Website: lowes
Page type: order-tracking
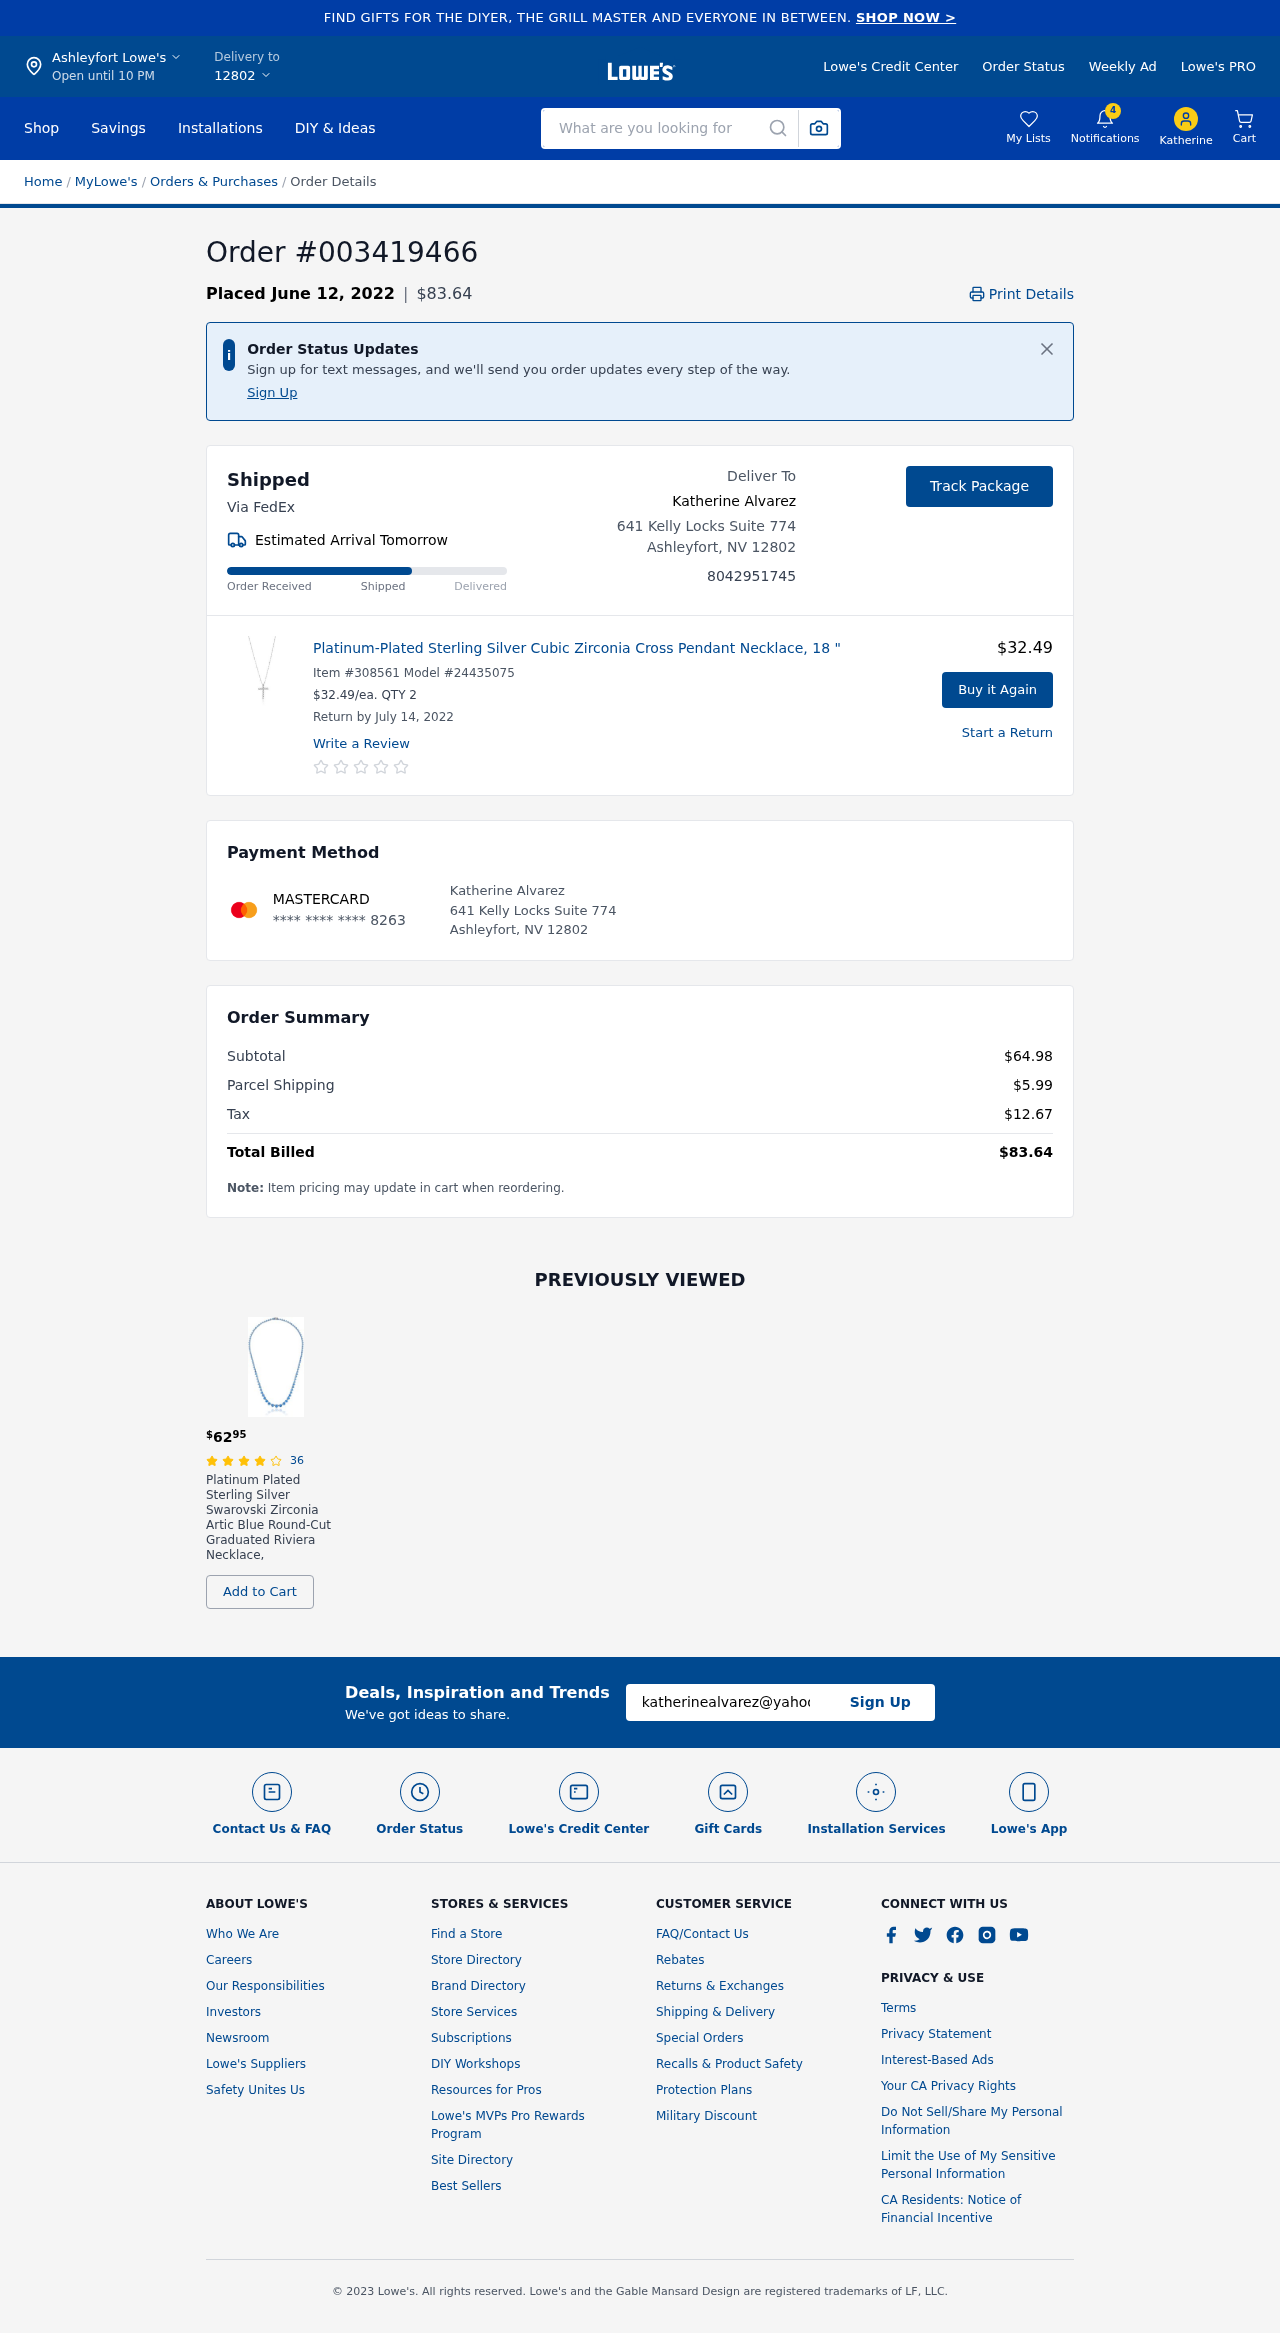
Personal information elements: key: PII_CARD_LAST4
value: **** **** **** 8263
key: PII_CARD_TYPE
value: MASTERCARD
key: PII_CITY
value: Ashleyfort Lowe's
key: PII_CITY_STATE_ZIP
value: Ashleyfort, NV 12802
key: PII_EMAIL
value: katherinealvarez@yahoo.com
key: PII_FIRSTNAME
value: Katherine
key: PII_FULLNAME
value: Katherine Alvarez
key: PII_PHONE
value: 8042951745
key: PII_POSTCODE
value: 12802
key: PII_STREET
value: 641 Kelly Locks Suite 774
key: PII_FULLNAME2
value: Katherine Alvarez
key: PII_STREET2
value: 641 Kelly Locks Suite 774
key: PII_CITY_STATE_ZIP2
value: Ashleyfort, NV 12802
Product elements: key: PRODUCT1_NAME
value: Platinum-Plated Sterling Silver Cubic Zirconia Cross Pendant Necklace, 18 "
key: PRODUCT1_PRICE
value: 32.49
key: PRODUCT1_QUANTITY
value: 2
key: PRODUCT2_NAME
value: Platinum Plated Sterling Silver Swarovski Zirconia Artic Blue Round-Cut Graduated Riviera Necklace,
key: PRODUCT2_NUM_RATINGS
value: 36
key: PRODUCT2_PRICE
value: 62.95
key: PRODUCT2_RATING
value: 4.3
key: PRODUCT1_ITEM
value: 308561
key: PRODUCT1_MODEL
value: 24435075
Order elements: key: ORDER_ID
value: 003419466
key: ORDER_DATE
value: Placed June 12, 2022
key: ORDER_TOTAL
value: $83.64
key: ORDER_DELIVERY_DATE
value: Estimated Arrival Tomorrow
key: ORDER_RETURN_BY_DATE
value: Return by July 14, 2022
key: ORDER_SUBTOTAL
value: $64.98
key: ORDER_SHIPPING_COST
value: $5.99
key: ORDER_TAX
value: $12.67
Search elements: key: HEADER_SEARCH
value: What are you looking for
Other elements: key: NOTIFICATION_COUNT
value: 4